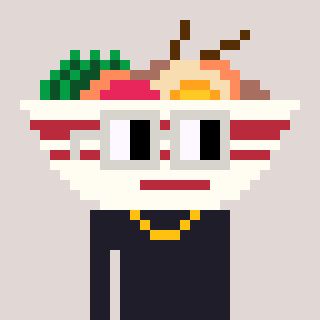
a pixel art character with square light gray glasses, a noodles-shaped head and a grayscale-colored body on a warm background